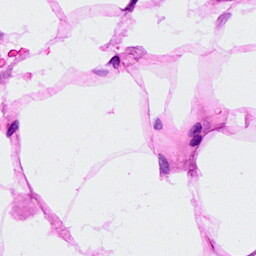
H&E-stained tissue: Breast